Question: I have a LinearLayout that has four views layed out horizontally. The first and last component are a set size. For the inner two views I want to just share the available space 50:50. I set each to a weight of "1" but when the views are layed out, the views are different sizes depending on the content they hold.

Here is my layout xml for reference.
'''
<?xml version="1.0" encoding="utf-8"?>
<LinearLayout
xmlns:android="http://schemas.android.com/apk/res/android"
android:layout_width="fill_parent"
android:layout_height="wrap_content">
<ImageView
android:id="@+id/status"
android:src="@drawable/white"
android:paddingRight="10dip"
android:layout_height="35dip"
android:layout_width="35dip">
</ImageView>
<TextView android:id="@+id/name"
android:text="Name"
android:layout_height="fill_parent"
android:layout_toRightOf="@id/status"
android:layout_width="wrap_content"
android:layout_weight="1"
android:textSize="25dip">
</TextView>
<TextView android:id="@+id/description"
android:text="Description"
android:layout_toRightOf="@id/name"
android:layout_height="fill_parent"
android:layout_width="wrap_content"
android:layout_weight="1"
android:textSize="25dip">
</TextView>
<TextView android:id="@+id/time"
android:text="Time"
android:layout_width="wrap_content"
android:layout_height="fill_parent"
android:layout_toRightOf="@id/description"
android:textSize="25dip">
</TextView>
</LinearLayout>
'''
Obviously these aren't the actual column names but I changed them for privacy purposes. This layout is used by a ListView which changes the text of each view to be whatever value its presented. The name and description fields should line up since they're both given 50% of the remaining screen but when the name is longer the description is shifted right. Why?
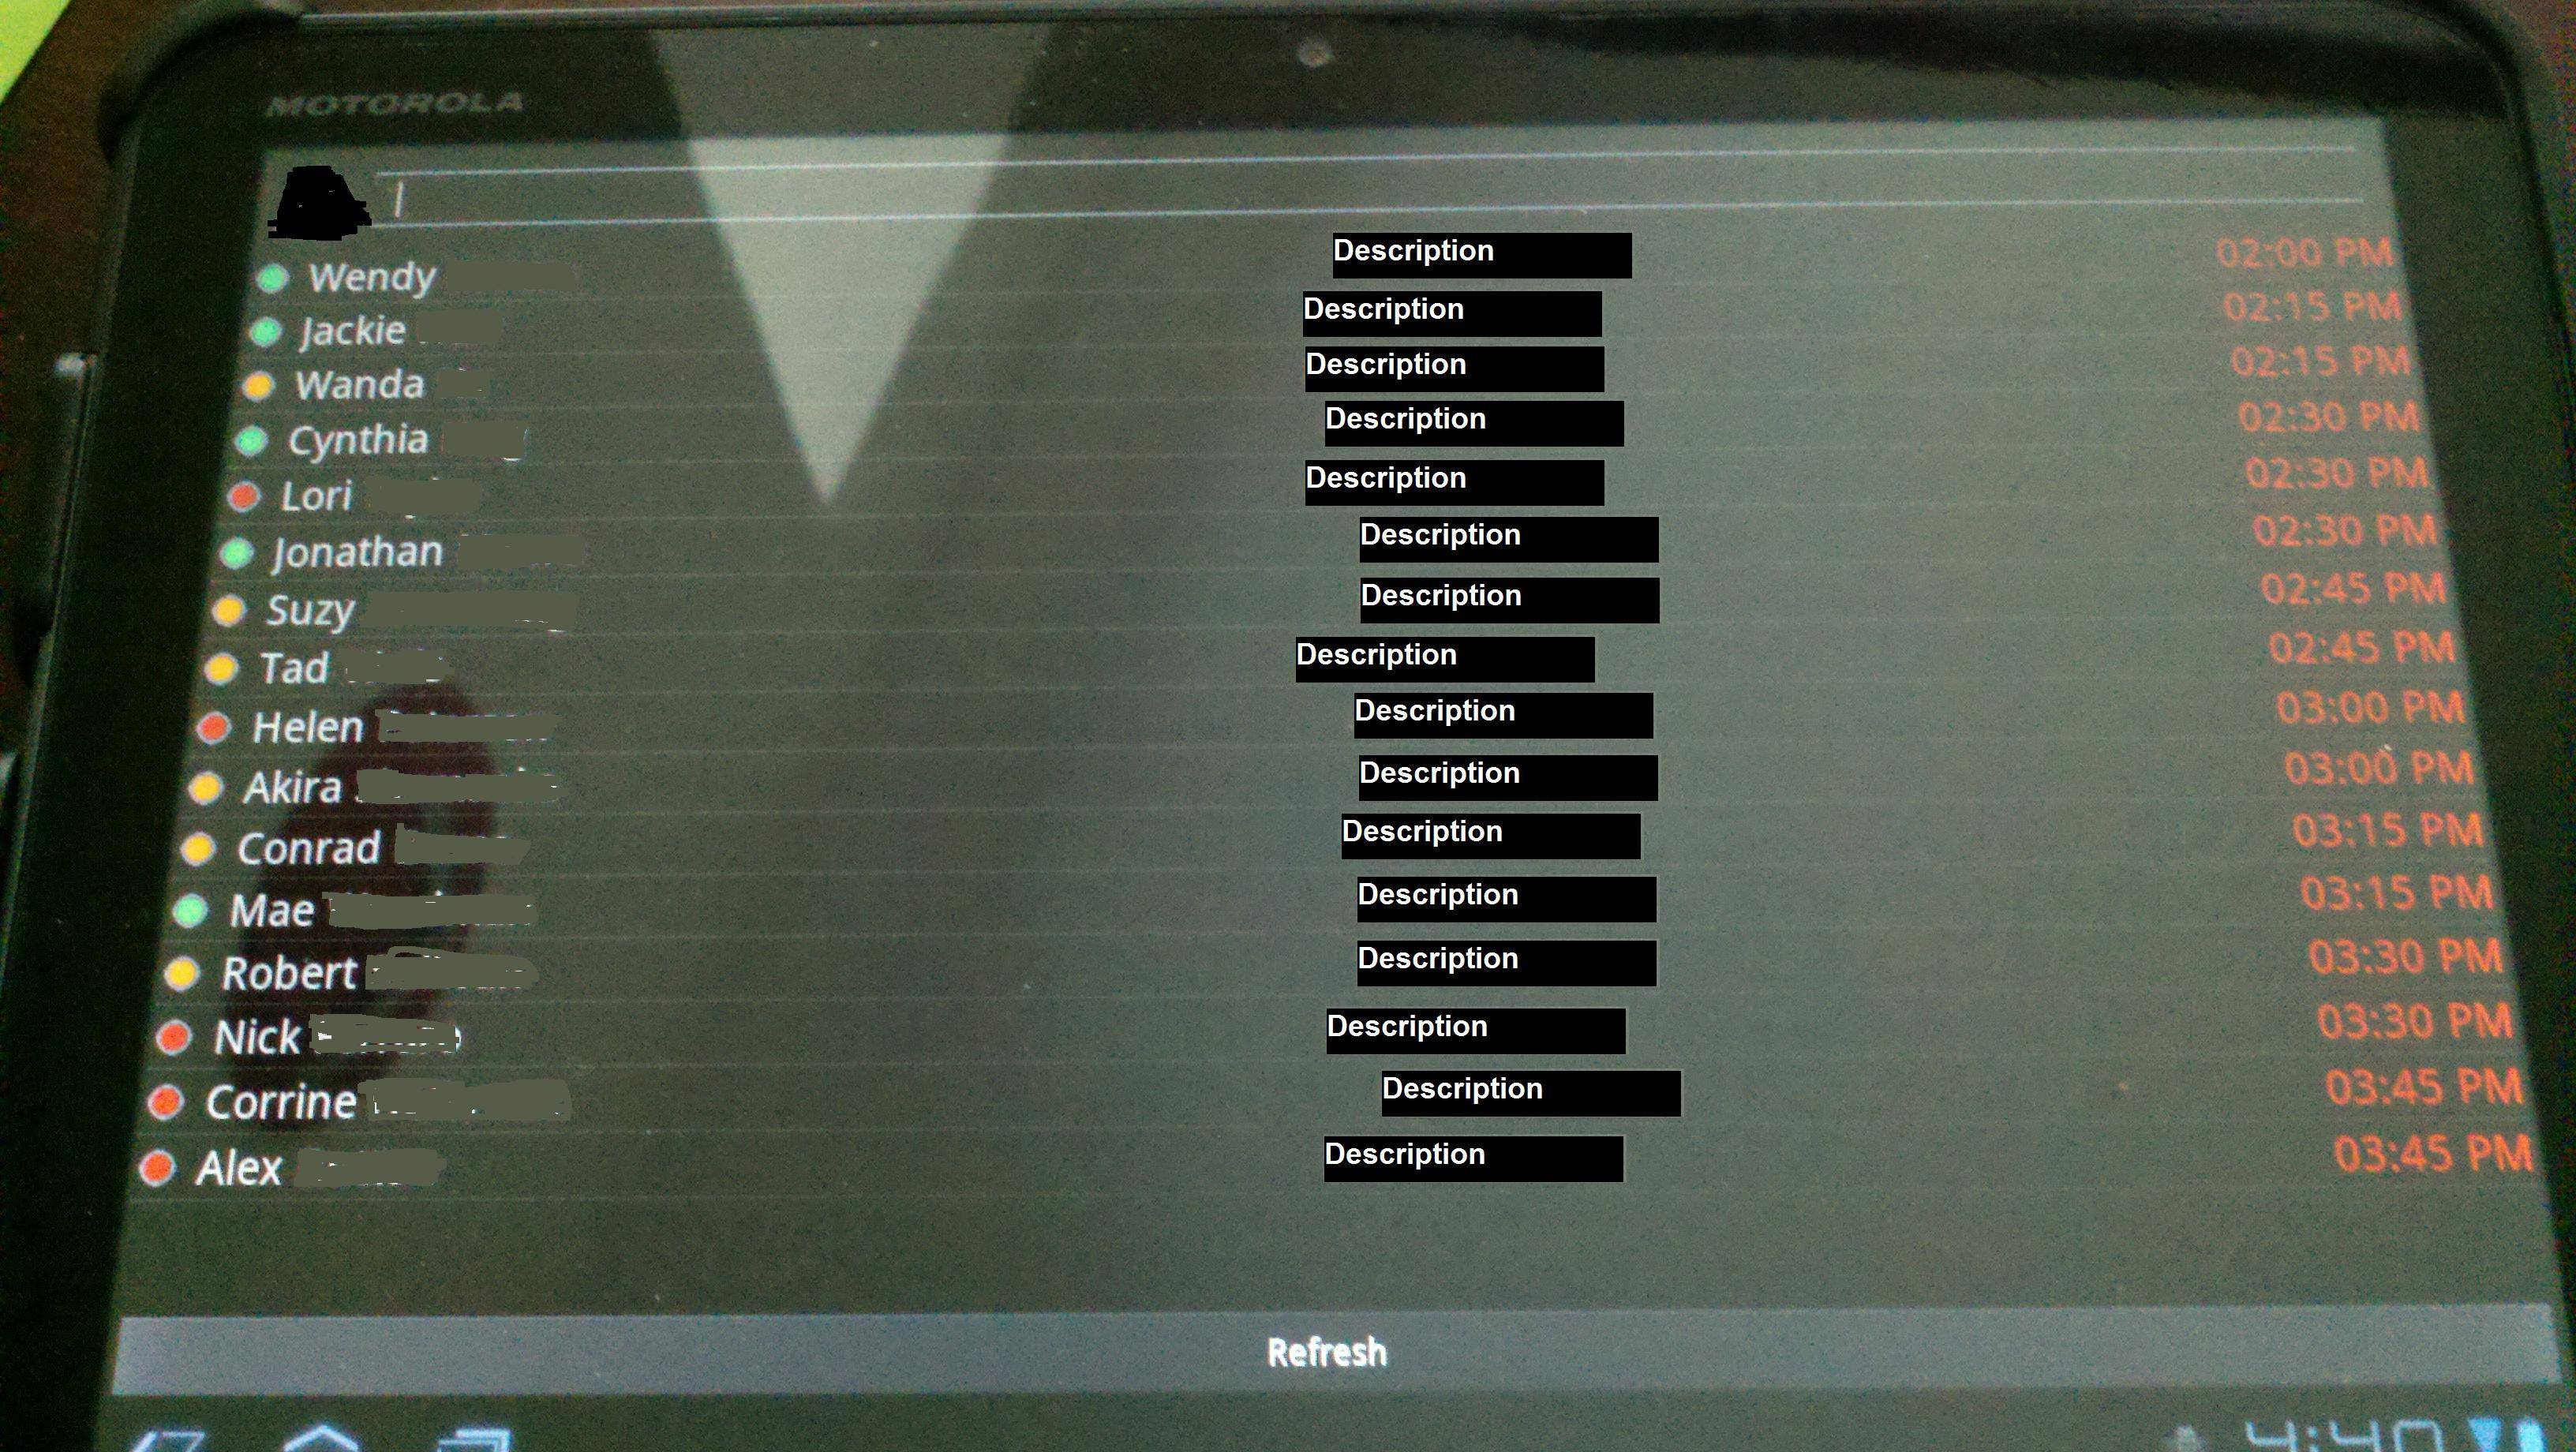
Answer: For the weight to be considered, the layout dimension needs to be 0 (zero)
'''
<TextView android:id="@+id/name"
android:text="Name"
android:layout_height="fill_parent"
android:layout_width="0dip"
android:layout_weight="1"
android:textSize="25dip">
</TextView>
'''
I also recommend making your weight add up to either 1 (and use fractions) or 100.
So instead of 1 you would use either 50 or .5 for each view. The LinearLayout code will work properly with any weight sum, but it gets difficult if you want to modify your view later with additional sections.
Also, if you are not using relative layout, get rid of the toRightOf attributes. Less is more.